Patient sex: F
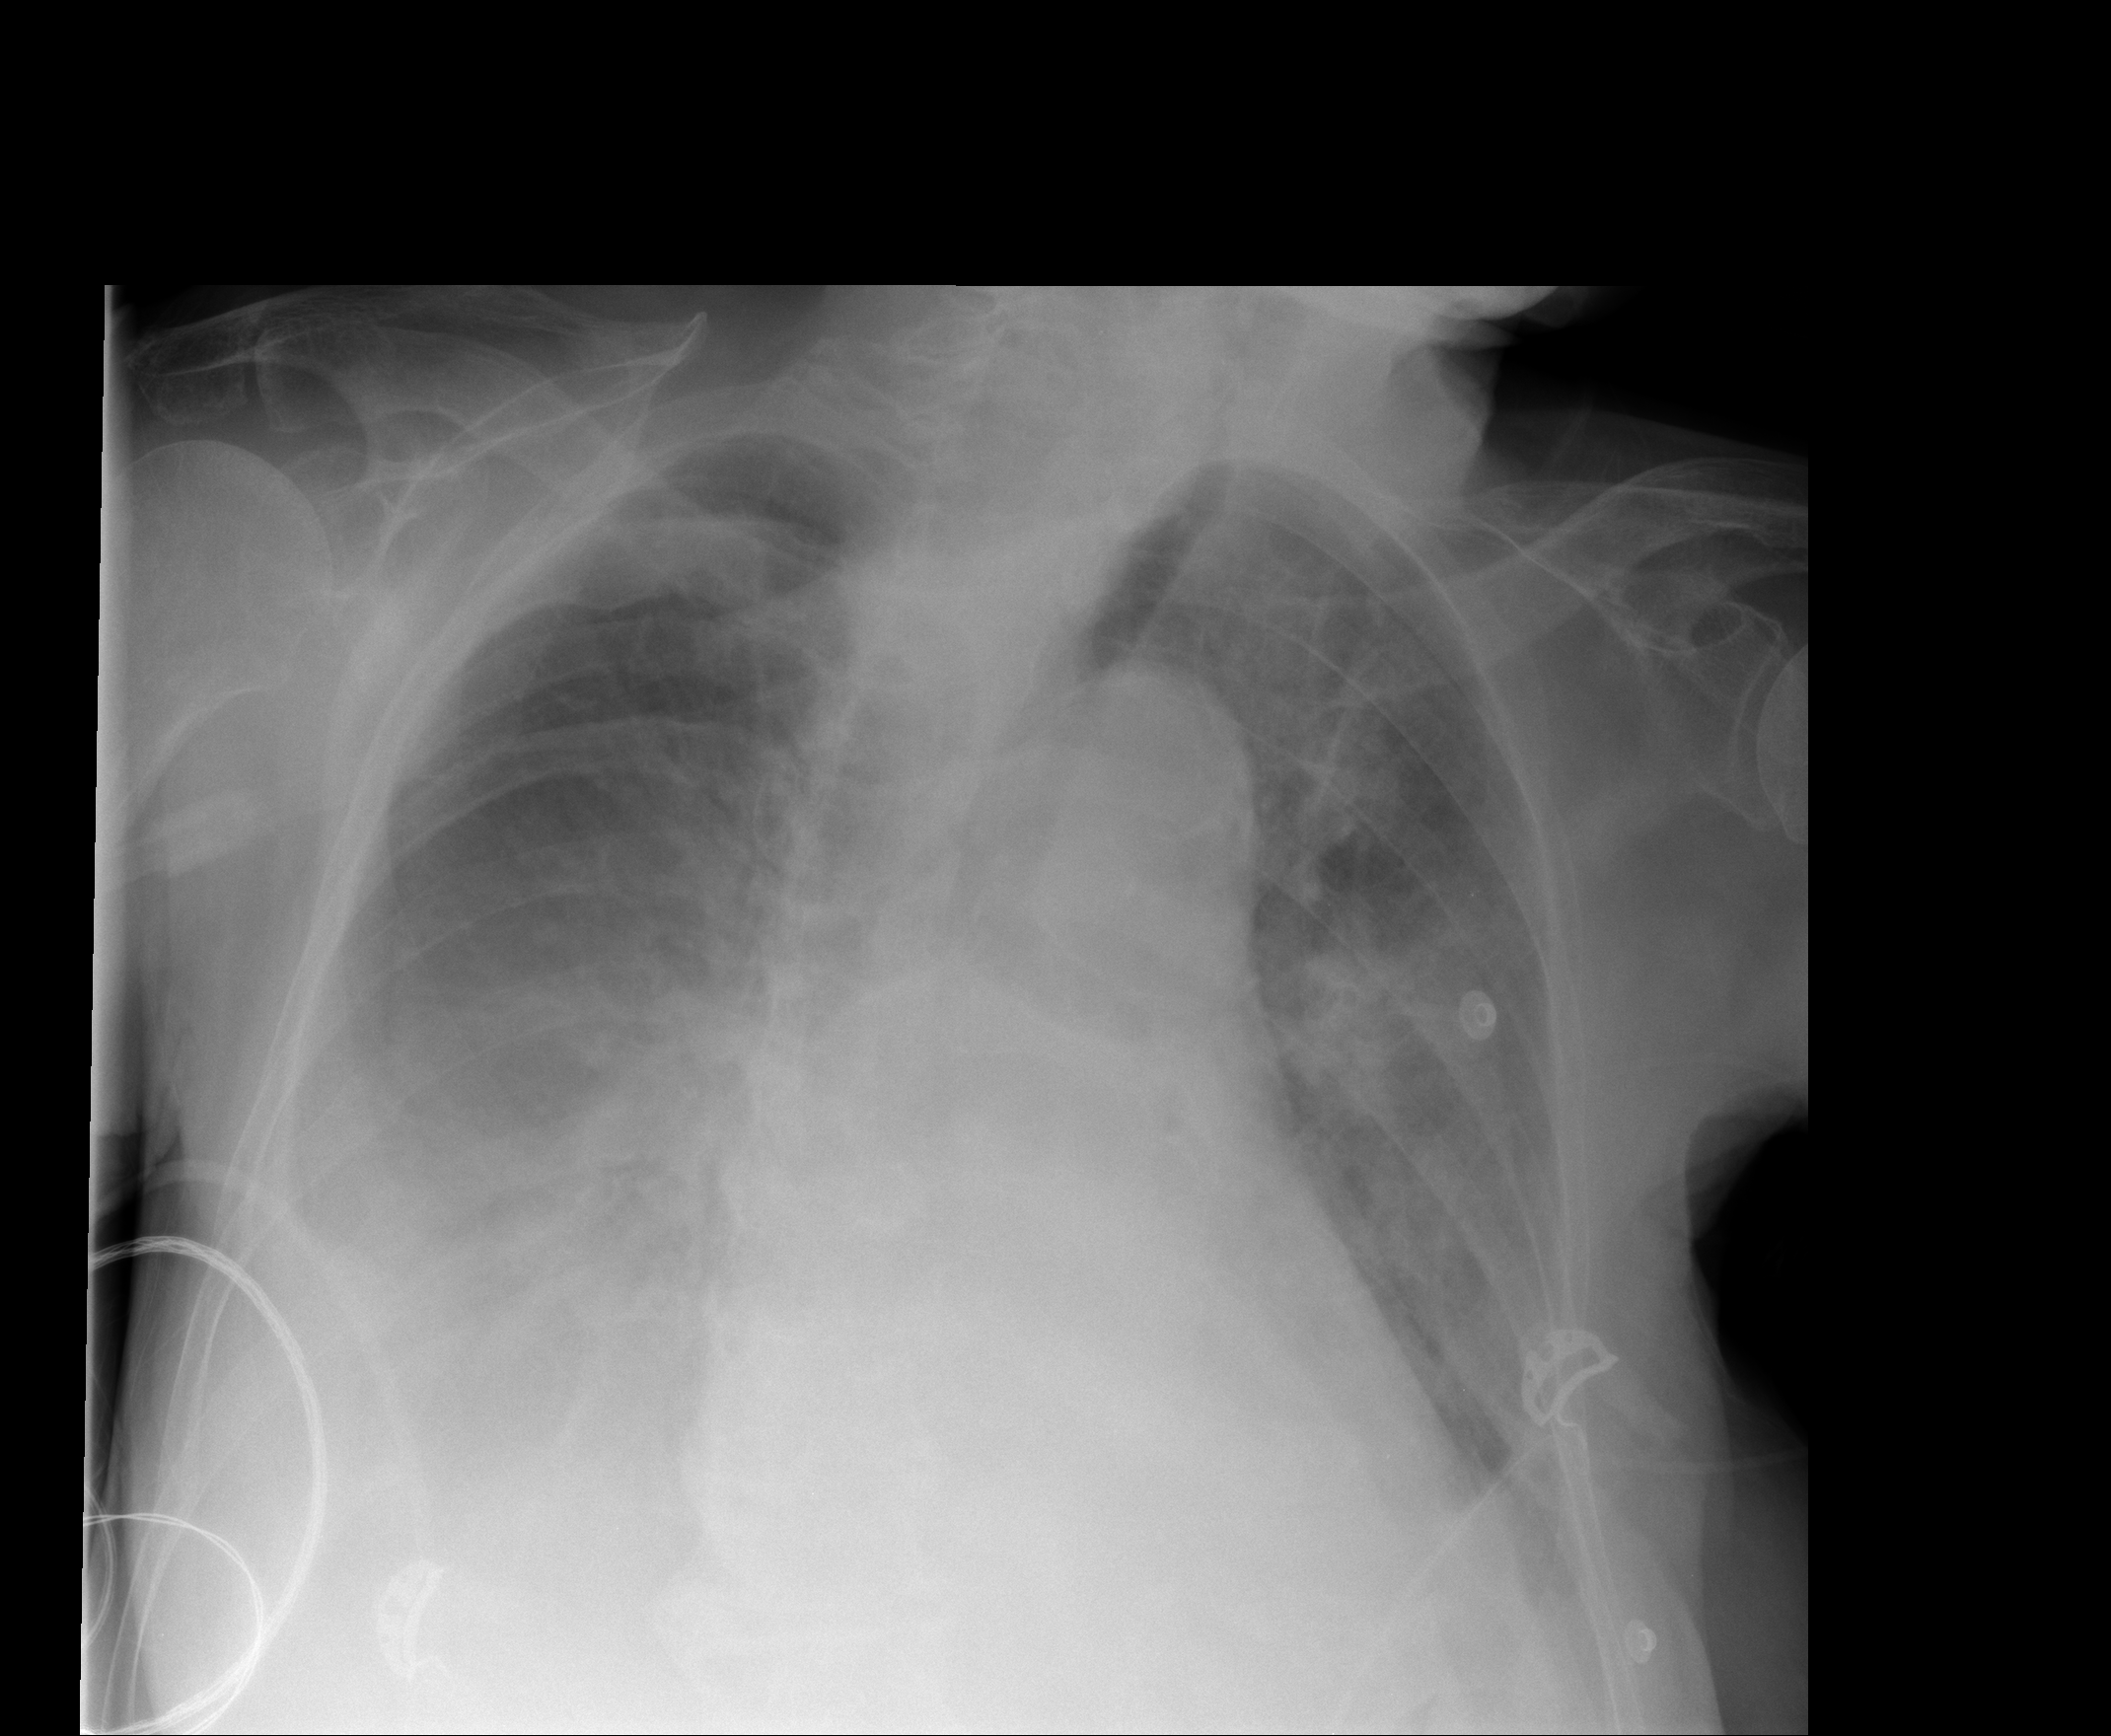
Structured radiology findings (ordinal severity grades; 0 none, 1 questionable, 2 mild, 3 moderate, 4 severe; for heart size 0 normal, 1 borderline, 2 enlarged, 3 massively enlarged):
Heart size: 2
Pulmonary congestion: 3
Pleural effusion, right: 3
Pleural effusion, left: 2
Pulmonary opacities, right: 1
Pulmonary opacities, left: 1
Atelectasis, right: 3
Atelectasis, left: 3